Aerial crown-view tile of a tropical tree (Barro Colorado Island, Panama), acquired 20240611:
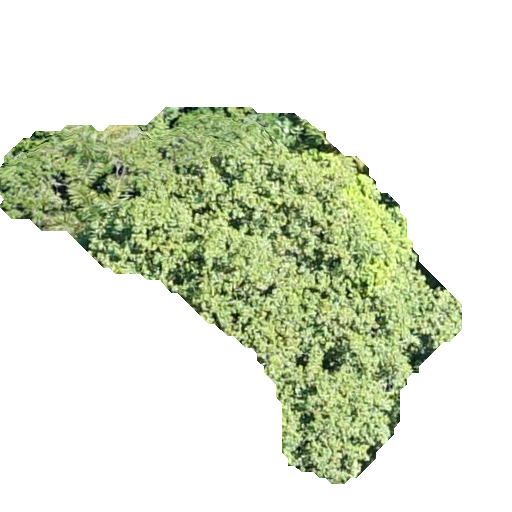
Species: Apeiba membranacea
GBIF accepted scientific name: Apeiba membranacea
Crown area: 136.501 m²